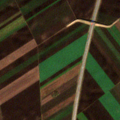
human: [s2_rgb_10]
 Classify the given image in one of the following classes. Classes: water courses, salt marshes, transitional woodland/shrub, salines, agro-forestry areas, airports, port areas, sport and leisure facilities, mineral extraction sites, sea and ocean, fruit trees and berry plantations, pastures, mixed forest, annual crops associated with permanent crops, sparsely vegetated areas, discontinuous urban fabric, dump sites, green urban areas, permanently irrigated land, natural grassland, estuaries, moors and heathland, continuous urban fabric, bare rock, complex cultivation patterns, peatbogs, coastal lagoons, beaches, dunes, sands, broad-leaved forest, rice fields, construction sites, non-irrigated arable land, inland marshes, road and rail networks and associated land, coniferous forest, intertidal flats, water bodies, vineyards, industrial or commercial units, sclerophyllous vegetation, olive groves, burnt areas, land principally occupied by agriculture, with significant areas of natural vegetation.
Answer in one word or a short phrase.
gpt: non-irrigated arable land